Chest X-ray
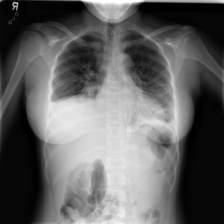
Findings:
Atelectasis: positive
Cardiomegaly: negative
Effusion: positive
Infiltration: negative
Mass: negative
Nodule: negative
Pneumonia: negative
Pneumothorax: negative
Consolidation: positive
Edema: negative
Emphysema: negative
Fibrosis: negative
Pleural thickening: negative
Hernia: negative